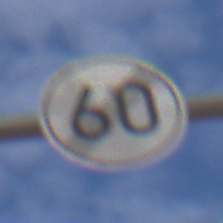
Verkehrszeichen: EndeGeschwindigkeit60
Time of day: Midday
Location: Outdoor (Nature)
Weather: PartlyCloudy
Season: NotSpecified
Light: Natural